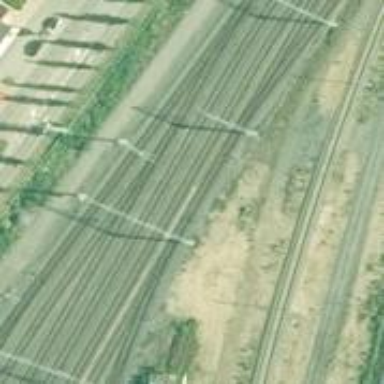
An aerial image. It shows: Rail yard with electrified contact lines for the trains.